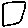
Label: square